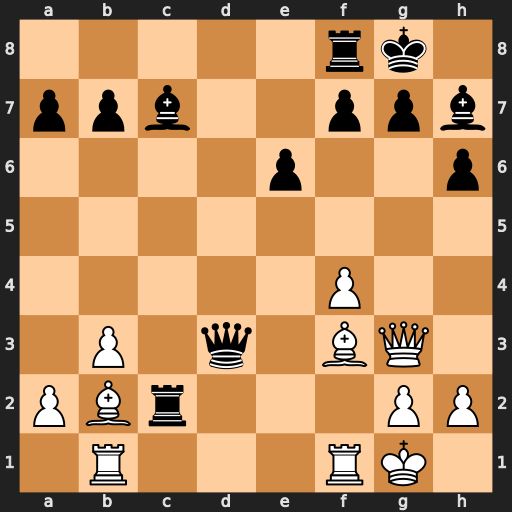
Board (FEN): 5rk1/ppb2ppb/4p2p/8/5P2/1P1q1BQ1/PBr3PP/1R3RK1
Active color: w
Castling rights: -
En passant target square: -
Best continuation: Qxg7#